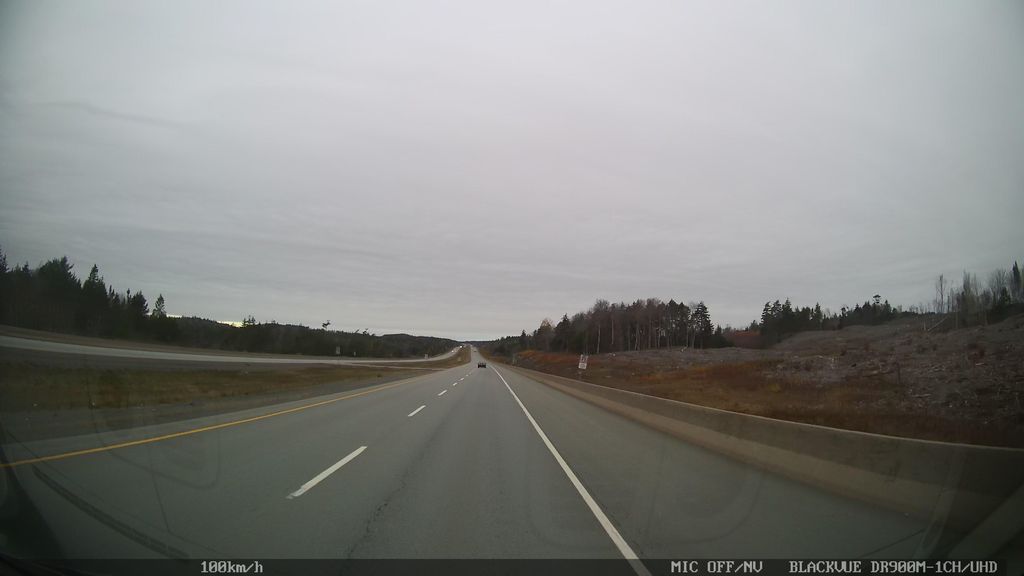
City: halifax